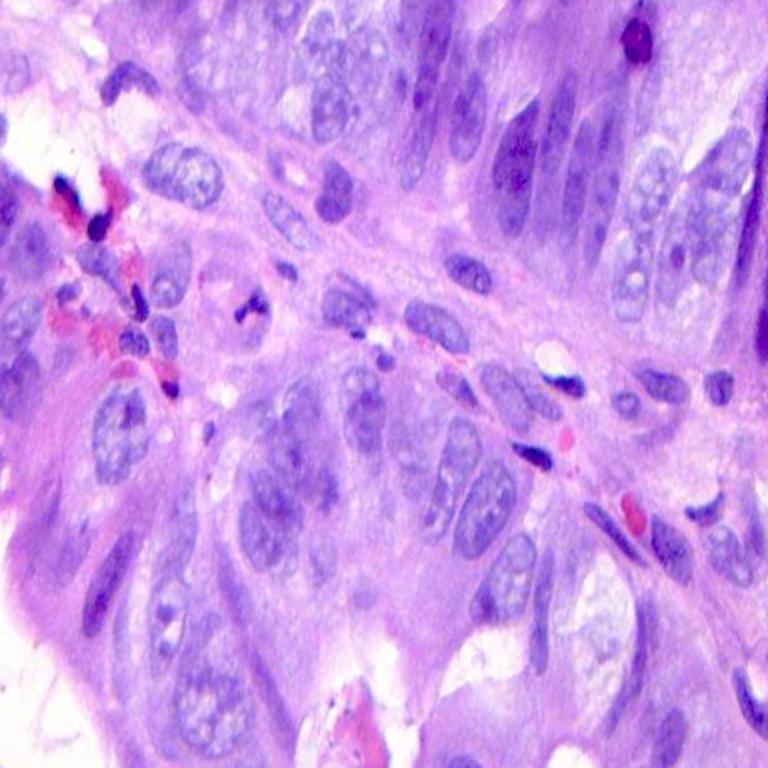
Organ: colon
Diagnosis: adenocarcinomas